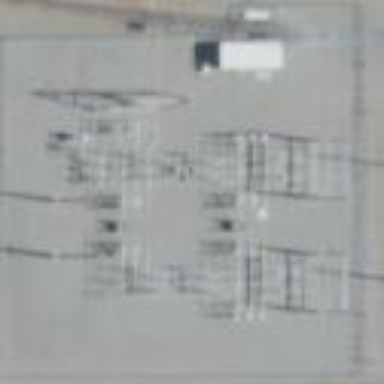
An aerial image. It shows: Transmission substation.